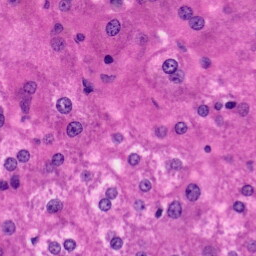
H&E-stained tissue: Liver